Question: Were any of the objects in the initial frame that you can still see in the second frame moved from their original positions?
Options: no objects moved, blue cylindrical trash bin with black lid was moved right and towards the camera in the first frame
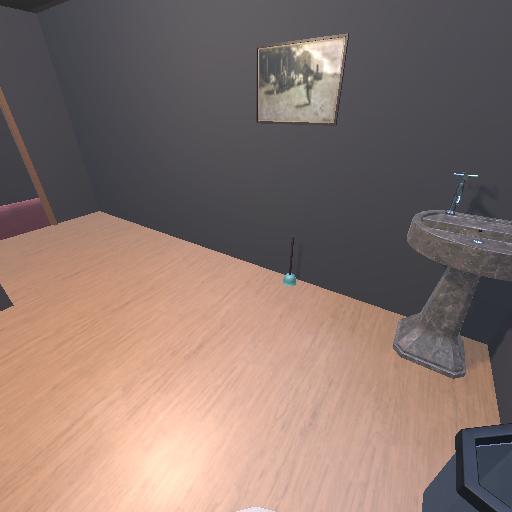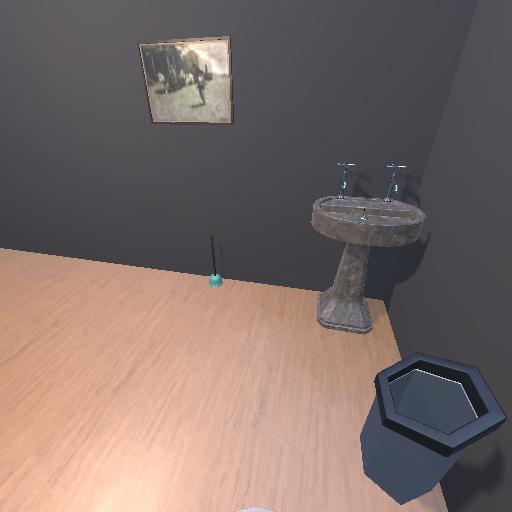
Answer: no objects moved